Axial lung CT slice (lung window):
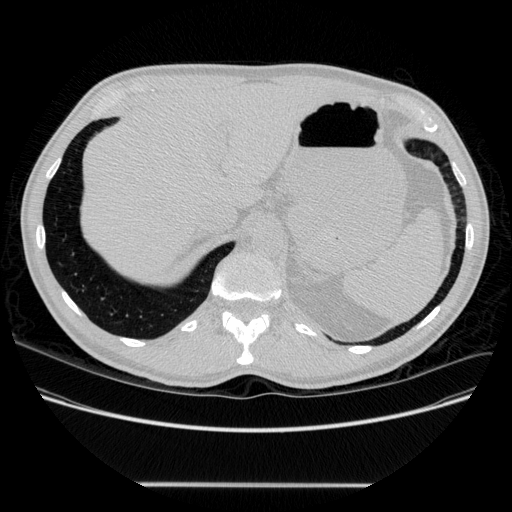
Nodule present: no